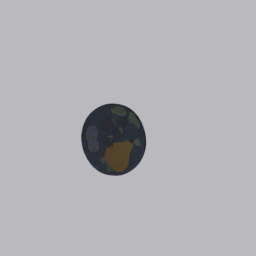
Label: decoration